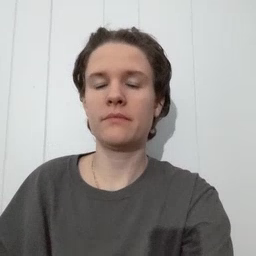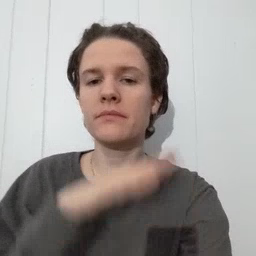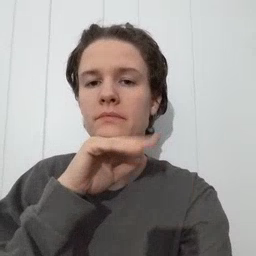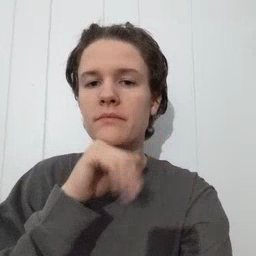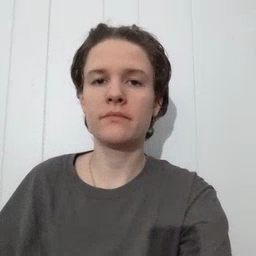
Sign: pig